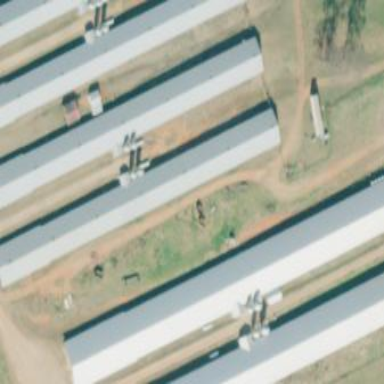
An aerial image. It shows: Poultry farmyard.